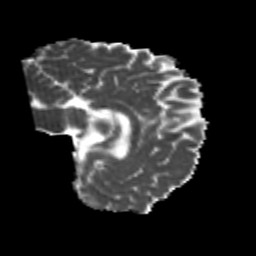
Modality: MD
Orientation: sagittal
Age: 21
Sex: male
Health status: healthy
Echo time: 0.074 s